Question: I've changed my Android device from Android 7.0 to Android 8.0 to run a react-native app on. Previously adding the overlay permission in AndroidManifest allowed the app to run and display the developer menu on the device:
'''
<manifest xmlns:android="http://schemas.android.com/apk/res/android"
package="com.simpleoffsetpro"
xmlns:tools="http://schemas.android.com/tools">
<uses-permission tools:node="remove" android:name="android.permission.SYSTEM_ALERT_WINDOW" />
</manifest>
'''
But when I run the app on Android 8.0 I grant the permission that's prompted "Permit drawing over other apps". Then the app just shows a grey screen with notification - 'Overlay permissions needs to be granted in order for react native apps run in dev mode'.
Device: Huawei P Smart - Android 8.0.0
Question:
How can you resolve overlay permissions needs to be granted in react-native dev mode?
Package.json depedencies:
'''
"dependencies": {
"bluebird": "^3.3.5",
"convert-units": "^2.3.4",
"event-emitter": "^0.3.4",
"immutability-helper": "^2.8.1",
"immutable": "^3.7.6",
"lodash": "^4.11.0",
"moment": "^2.12.0",
"native-base": "2.0.12",
"react": "~15.4.2",
"react-dom": "~15.4.2",
"react-native": "0.42.0",
"react-native-awesome-alerts": "^1.0.6",
"react-native-dismiss-keyboard": "^1.0.0",
"react-native-floating-label-text-input": "^0.1.4",
"react-native-hide-with-keyboard": "^1.0.0",
"react-native-keyboard-listener": "^1.1.0",
"react-native-localization": "^1.0.11",
"react-native-material-initials": "^0.0.12",
"react-native-overlay": "^0.5.0",
"react-native-popup-menu": "^0.12.3",
"react-native-swiper": "^1.5.13",
"react-native-vector-icons": "^4.0.0",
"react-redux": "^4.4.5",
"redux": "^3.4.0",
"redux-logger": "^2.6.1",
"redux-loop-symbol-ponyfill": "^2.2.0",
"redux-promise": "^0.5.3",
"redux-thunk": "^2.0.1",
"standard-http-error": "^2.0.0"
},
"devDependencies": {
"babel-core": "^6.9.0",
"babel-eslint": "^7.1.0",
"babel-jest": "^17.0.2",
"babel-polyfill": "^6.9.0",
"babel-preset-react-native": "^1.9.0",
"babel-preset-stage-0": "^6.5.0",
"babel-register": "^6.9.0",
"enzyme": "^2.2.0",
"eslint": "^3.10.1",
"eslint-plugin-babel": "^3.2.0",
"eslint-plugin-react": "^6.7.1",
"fetch-mock": "^5.5.0",
"istanbul": "1.0.0-alpha.2",
"jasmine": "^3.1.0",
"jest": "^17.0.2",
"react-addons-test-utils": "~15.4.2",
"react-native-mock": "~0.2.5",
"react-test-renderer": "^16.3.2",
"remote-redux-devtools": "^0.5.7",
"rimraf": "^2.5.2"
}
'''

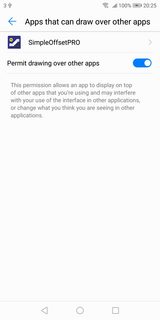
Answer: Android oreo is <URL> from RN 0.51 + , update your react native, the latest version is 0.58, and the new version 0.59 is gonna bring hooks to react native 7u7